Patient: sex F, age 76
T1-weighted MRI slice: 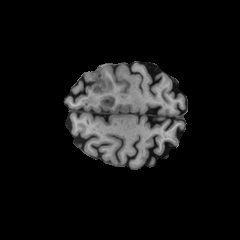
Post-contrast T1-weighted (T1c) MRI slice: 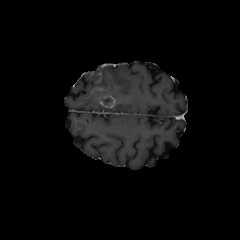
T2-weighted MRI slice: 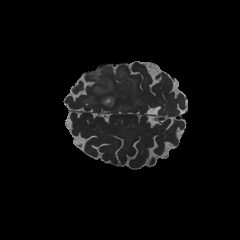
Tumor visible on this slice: yes
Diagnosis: Glioblastoma, IDH-wildtype
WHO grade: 4